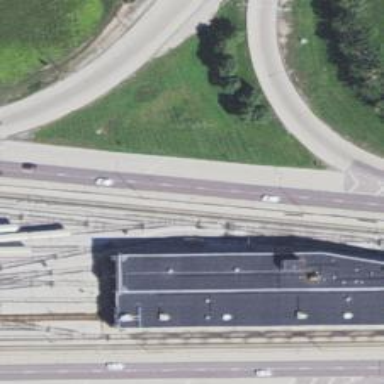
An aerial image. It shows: Electrified rail in service yard.